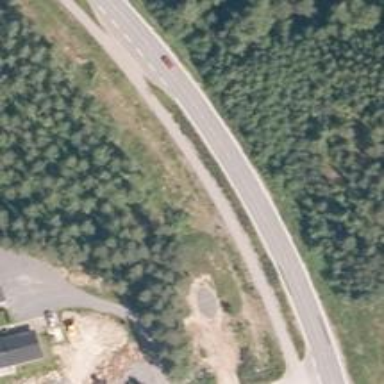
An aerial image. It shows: Asphalt cycleway.